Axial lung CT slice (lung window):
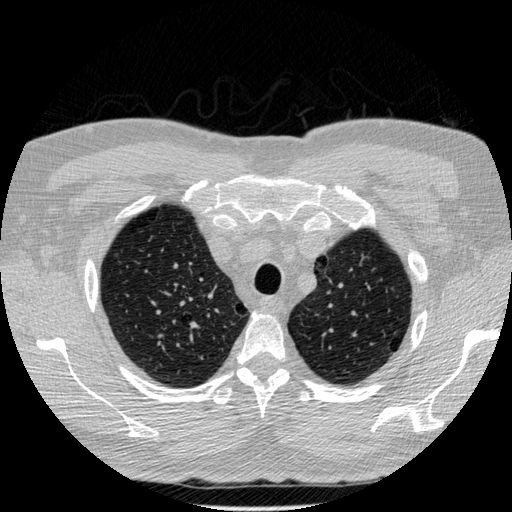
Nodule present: no